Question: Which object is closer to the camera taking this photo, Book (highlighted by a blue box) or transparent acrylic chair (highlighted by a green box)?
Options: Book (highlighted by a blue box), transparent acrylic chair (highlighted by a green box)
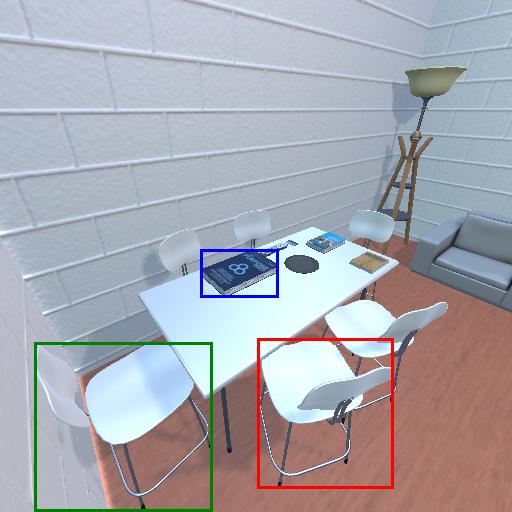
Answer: Book (highlighted by a blue box)